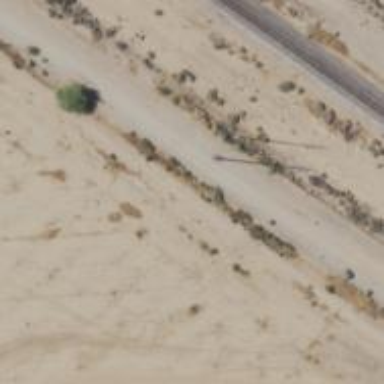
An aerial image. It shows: Power pole.